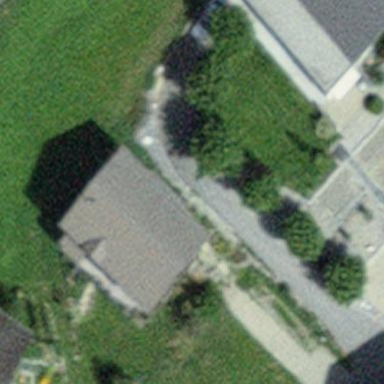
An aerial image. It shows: Simple house.